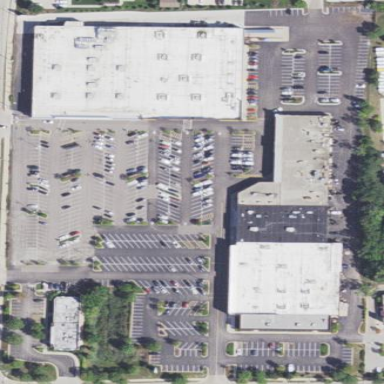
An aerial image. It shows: Retail area.